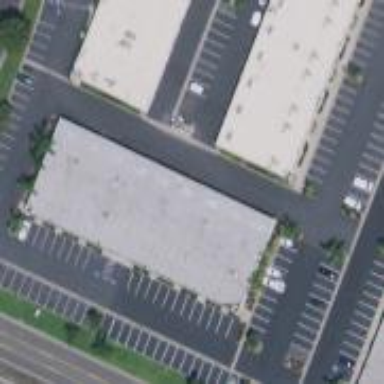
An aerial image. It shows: Building housing furniture shop.